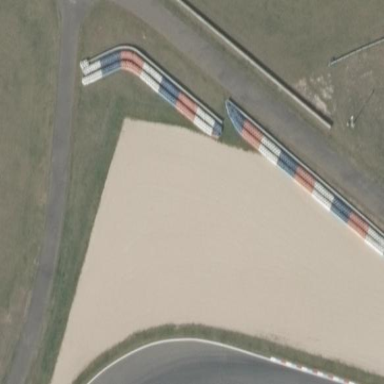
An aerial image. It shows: Raceway with gravel trap surrounded by sand.